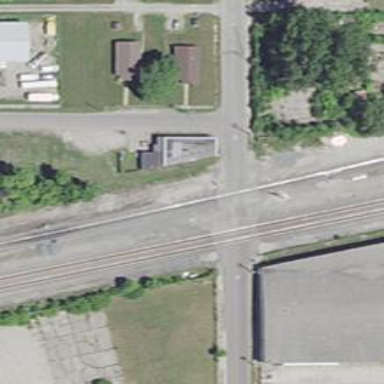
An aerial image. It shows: Crossing for the railway.